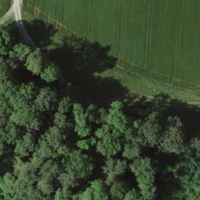
EUNIS habitat code: 41
Species observed at this site:
Fringilla coelebs